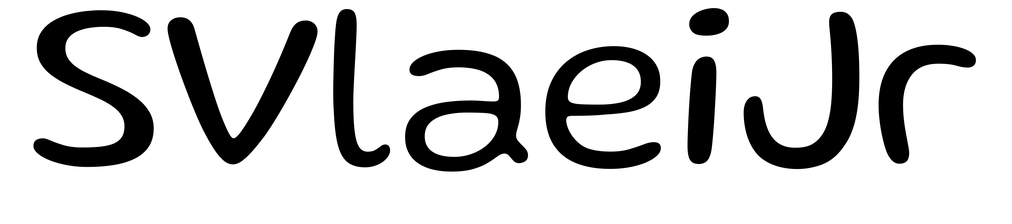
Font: Gluten_Light